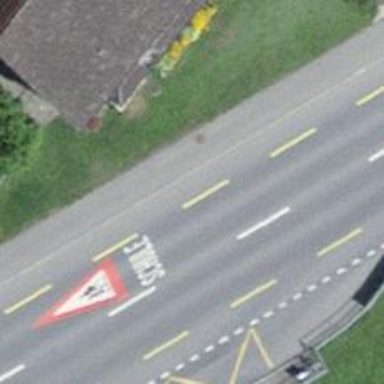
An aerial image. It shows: Secondary road with asphalt surface and designated cycle lane.